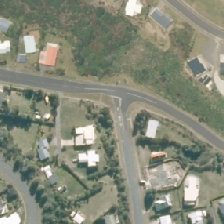
Land cover: urban_build_up